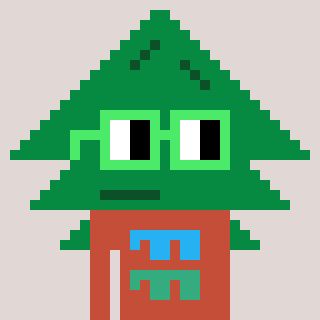
a pixel art character with square light green glasses, a fir-shaped head and a rust-colored body on a warm background